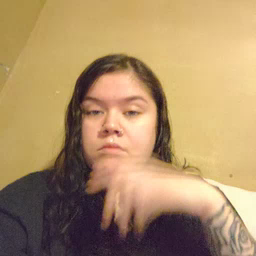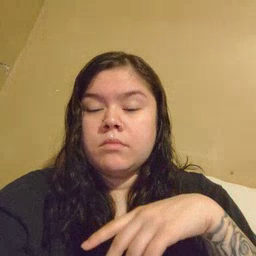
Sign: that